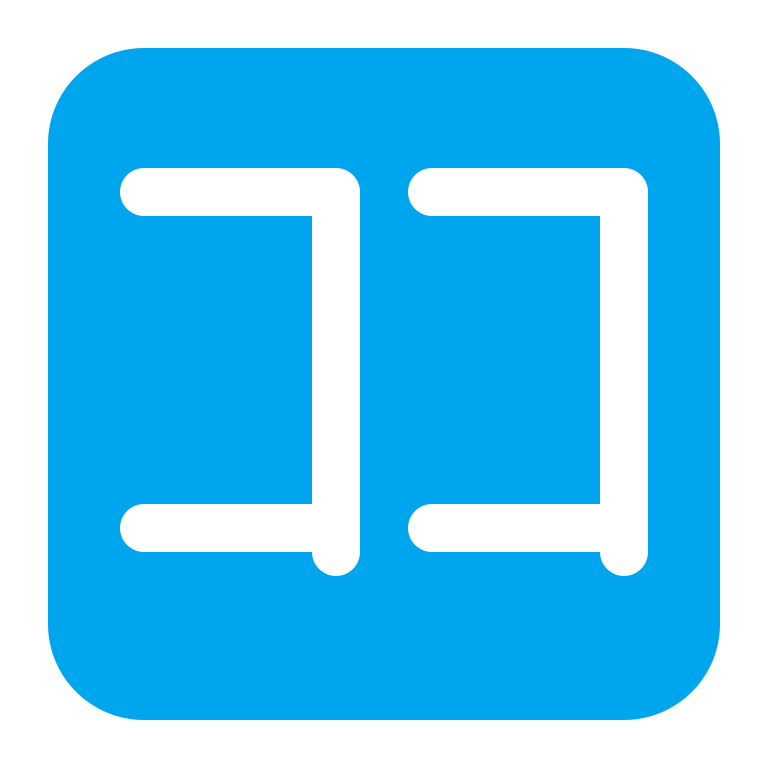
japanese hear button flat